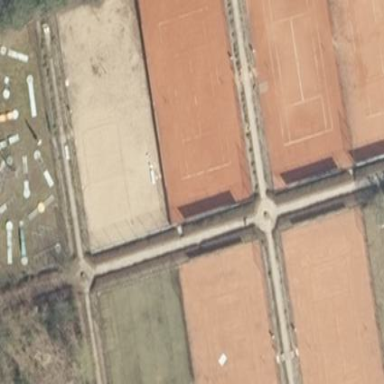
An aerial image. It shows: Clay tennis court in leisure land pitch.